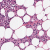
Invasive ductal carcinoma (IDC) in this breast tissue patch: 1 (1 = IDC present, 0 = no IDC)